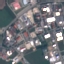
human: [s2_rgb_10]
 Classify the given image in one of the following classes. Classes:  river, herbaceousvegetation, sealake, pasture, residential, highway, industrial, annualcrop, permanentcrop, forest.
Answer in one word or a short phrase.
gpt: Industrial